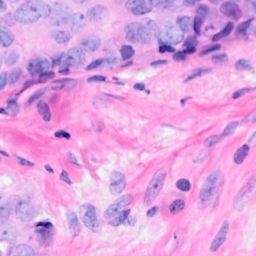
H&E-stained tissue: Breast